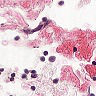
Metastatic tissue present: no